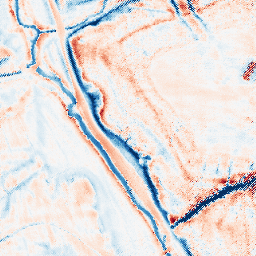
Category: edge_preserving
Decomposition family: bilateral
Decomposition parameters: d: 21
sigma_color: 150
sigma_space: 150
Upsampling method: regularized
Upsampling parameters: scale: 4
lambda_reg: 0.1
Upsampling scale: 4